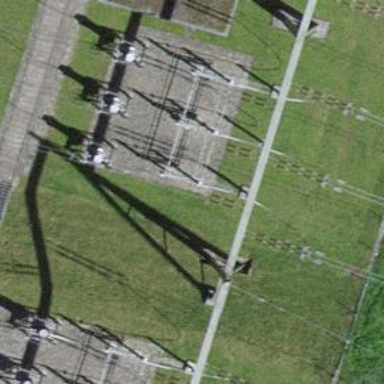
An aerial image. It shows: Three cables of power line.